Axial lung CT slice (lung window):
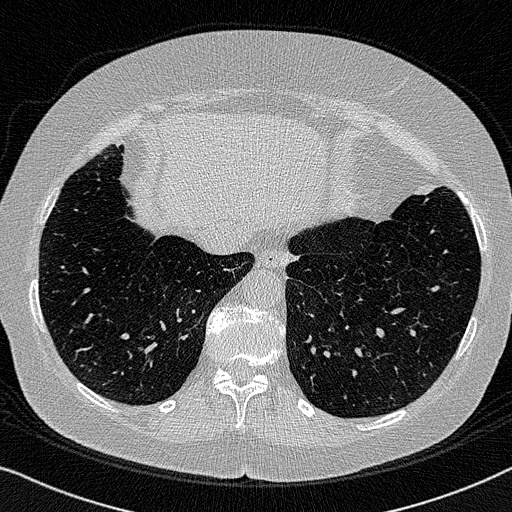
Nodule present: no